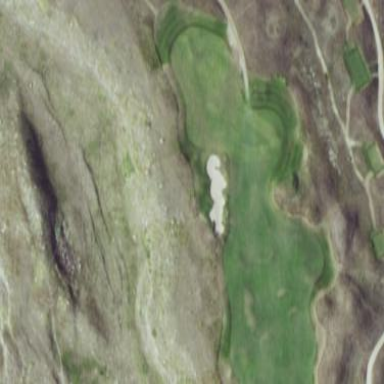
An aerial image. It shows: Golf rough area.